Question: This is how my Html page looks in print view.

I need to put it on new page when it breaks in 2 and for that need to insert below 'div' before these elements (something which I am doing for other predefined new pages).
'''
<div style='page-break-before: always'>
'''
But I am not able to do so as these contents are dynamic and I have no idea exactly which will fall at this place.
If I somehow manage to track at page break point, I will simply put page-break code just above it. This need to be done on html page with 'jQuery' as print view doesn't support js.
I tried to do it like this but failed here as well. Looks like print view doesn't support 'position: absolute'.
'''
$(document).ready(function(){
$("body").append("<div style='position: absolute;top: 760px;page-break-before: always'>");
});
'''
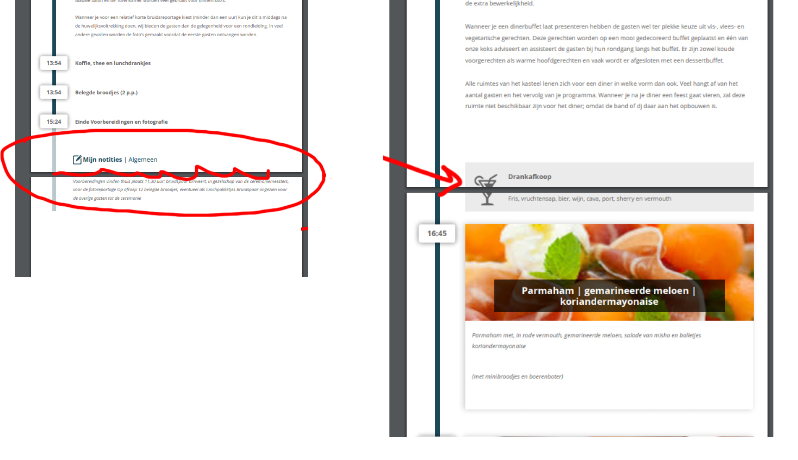
Answer: As page-break-* doesn't work on google chrome, here is the solution which worked for me. I set 'display: inline-block' for all the HTML Element which I don't want to get separated between two pages.
'''
.msgbx,.svnotice, .imgdescbx img {
display: inline-block;
}
'''